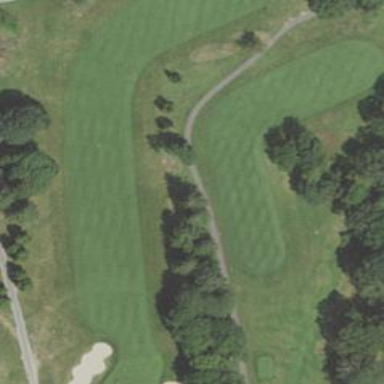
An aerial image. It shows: Golf fairway surrounded by grass.